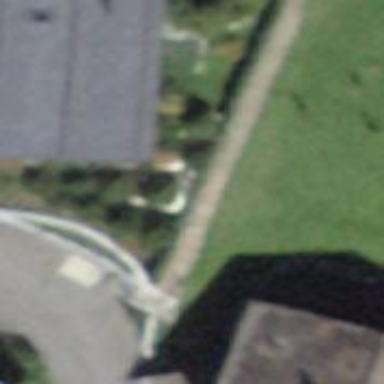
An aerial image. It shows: Road with steps.